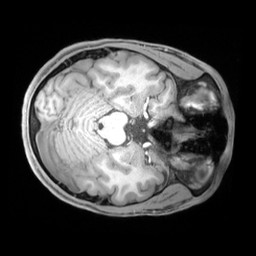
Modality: T1w
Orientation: axial
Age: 20
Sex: male
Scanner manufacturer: siemens
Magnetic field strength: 3 T
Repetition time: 1.97 s
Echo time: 0.00206 s